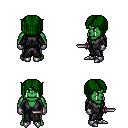
a pixel art fantasy rpg character, male body template, orc, green skin, gray robe, teal pants, green pageboy hairstyle, metal gloves, metal boots, dagger, four views (front, back, left, right), 2x2 character sprite sheet, small pixel art, hard edges, no anti-aliasing